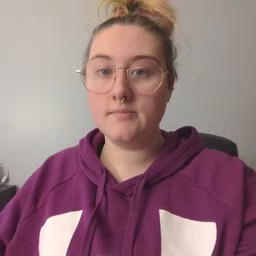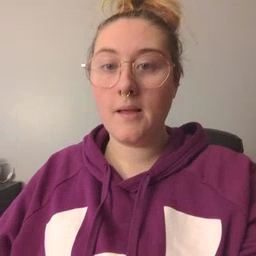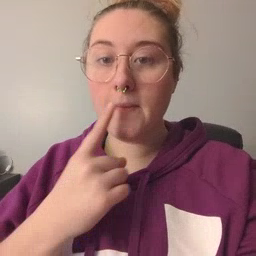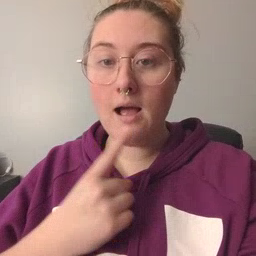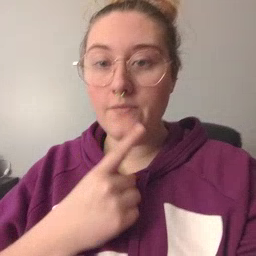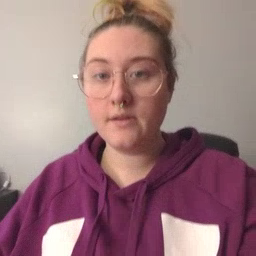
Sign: mouth